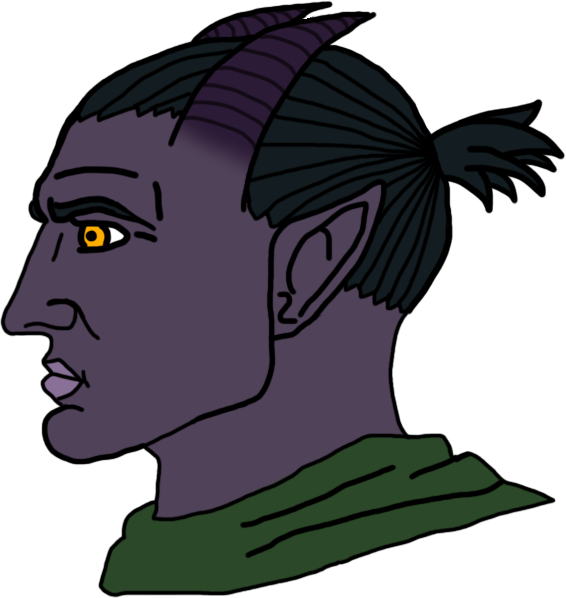
Label: 4_Yes_Chad